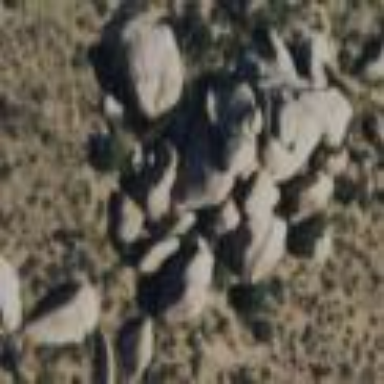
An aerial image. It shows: Landscape dominated by bare rock.